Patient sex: M
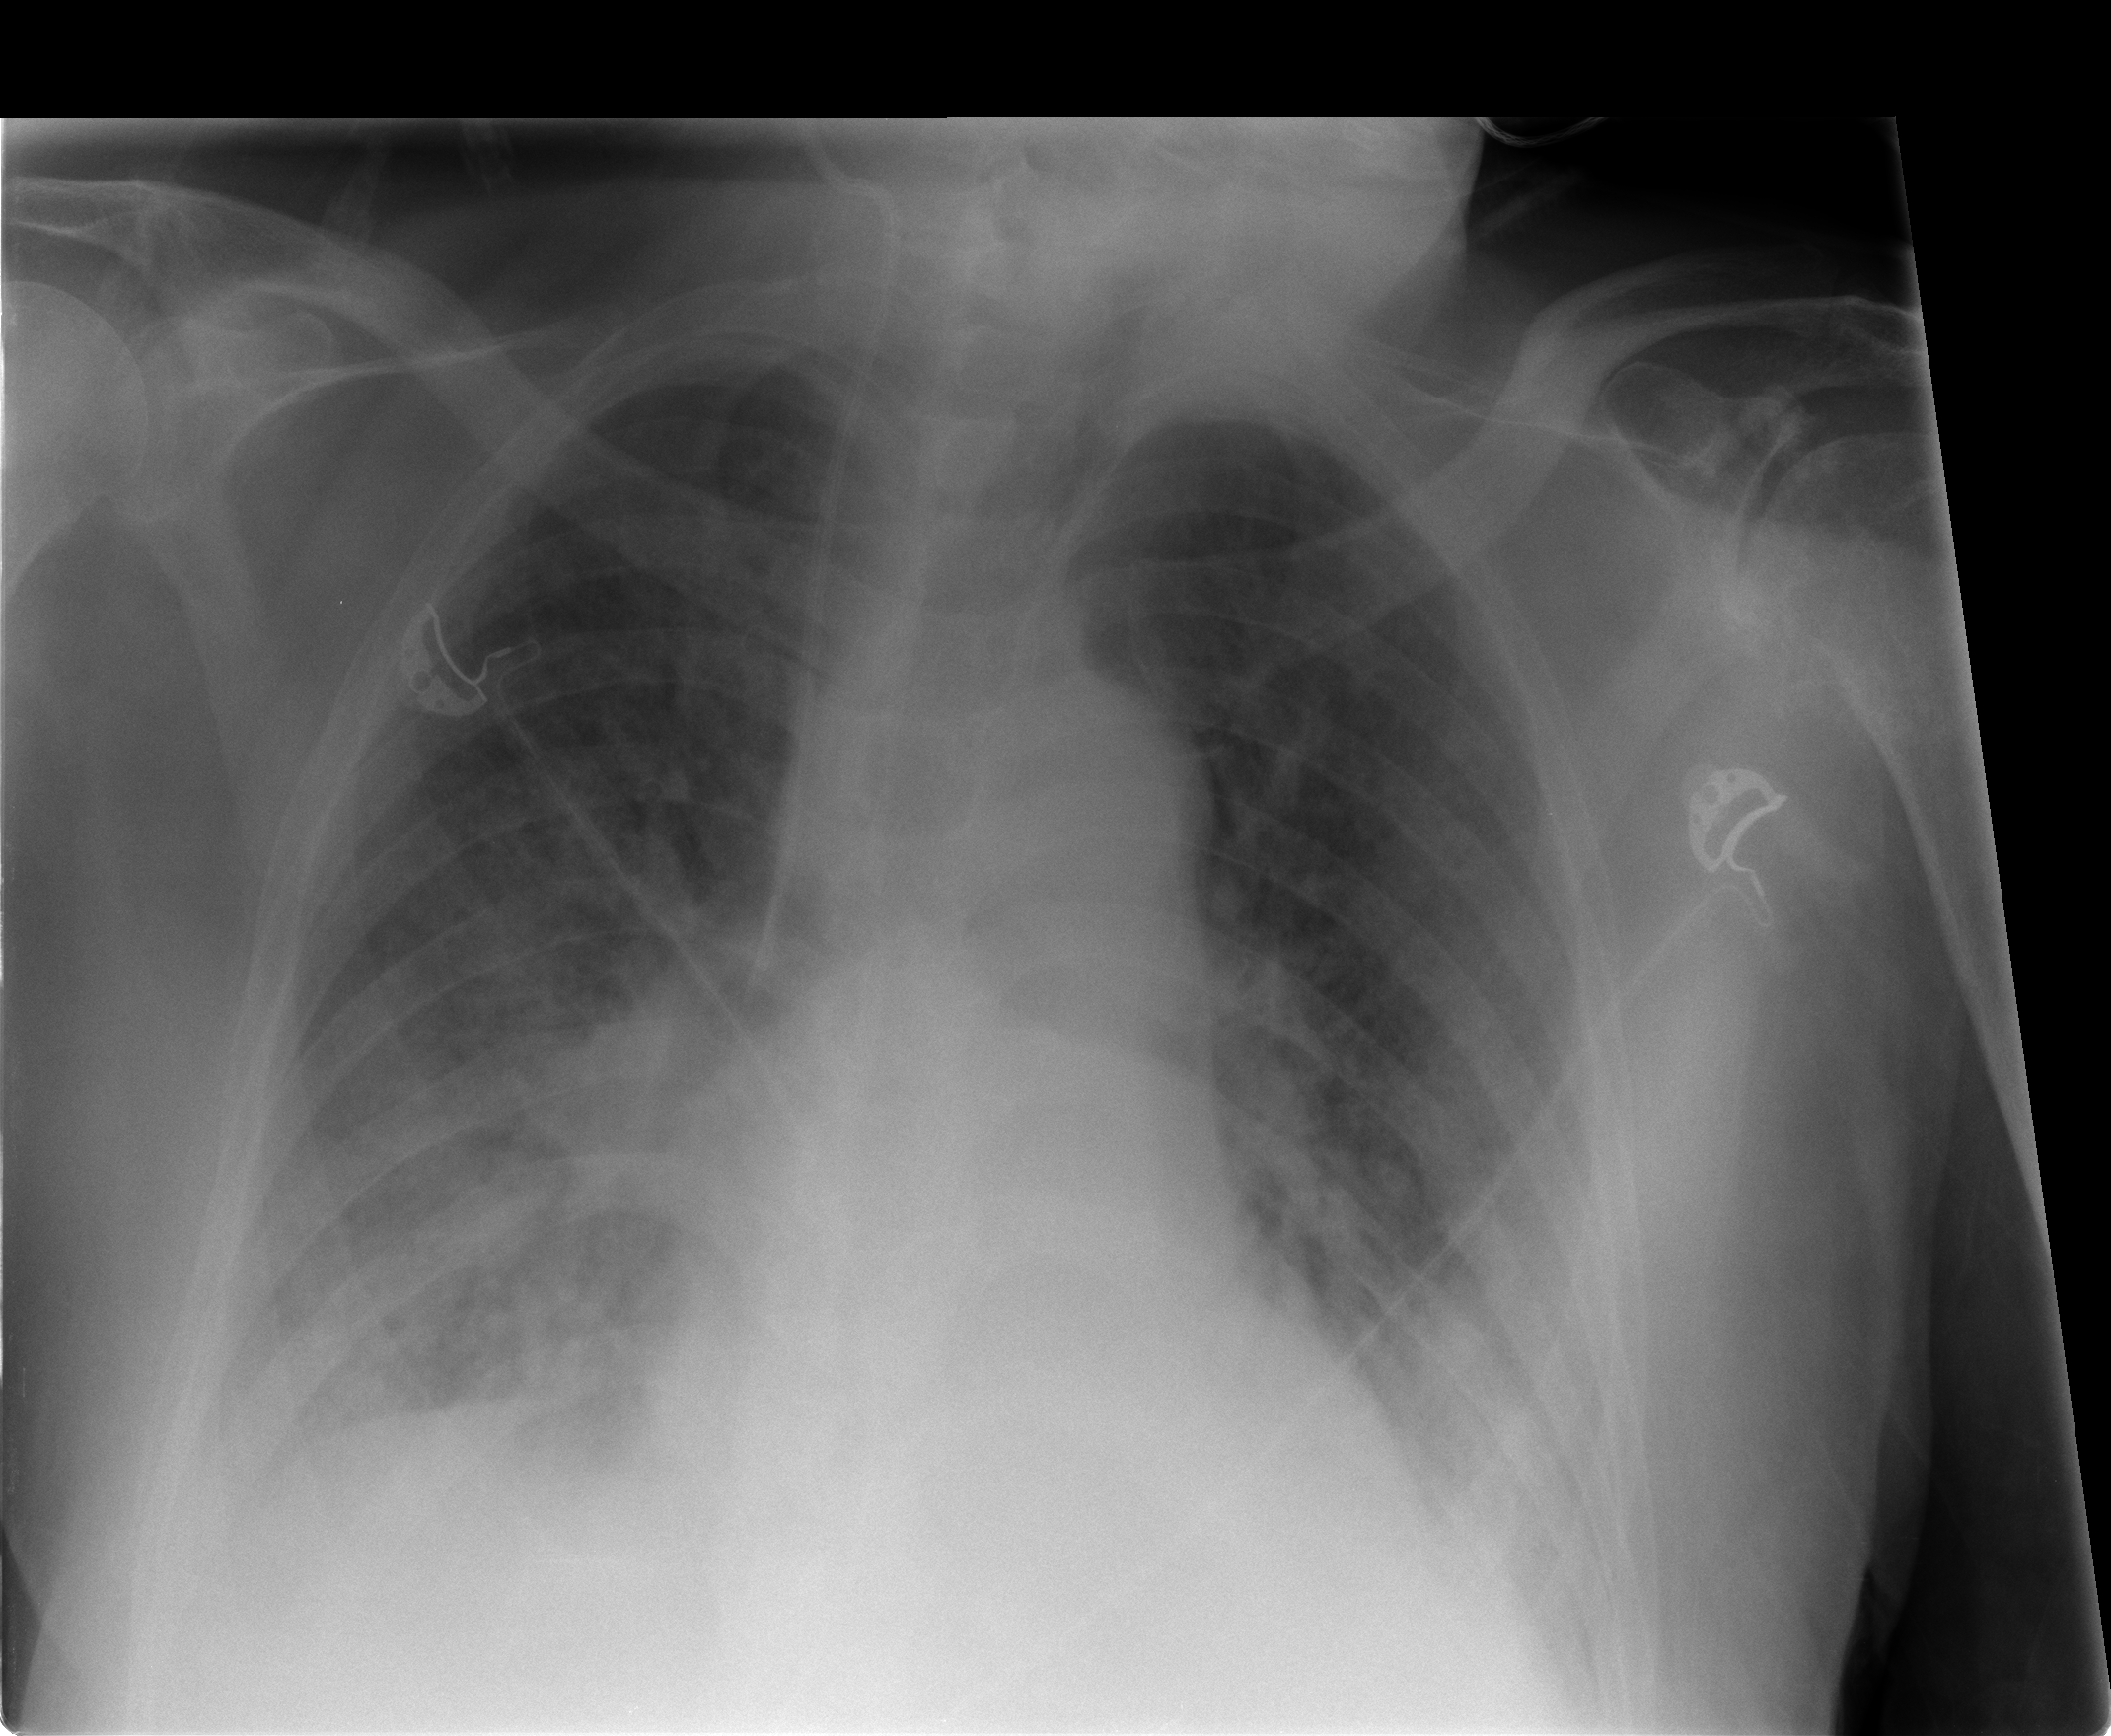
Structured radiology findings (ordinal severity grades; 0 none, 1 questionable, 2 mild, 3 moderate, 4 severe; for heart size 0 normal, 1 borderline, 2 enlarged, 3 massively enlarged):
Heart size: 0
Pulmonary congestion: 3
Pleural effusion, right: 2
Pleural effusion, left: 2
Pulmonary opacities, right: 3
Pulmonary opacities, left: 2
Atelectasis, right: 3
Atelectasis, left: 2